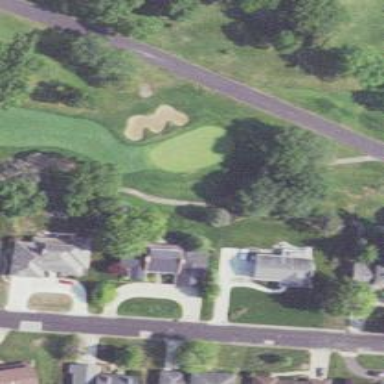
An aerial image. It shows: Pathway for golfing.